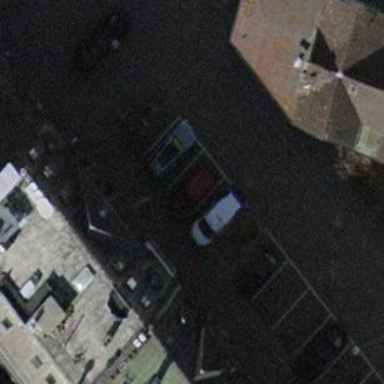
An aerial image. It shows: Street side parking area.